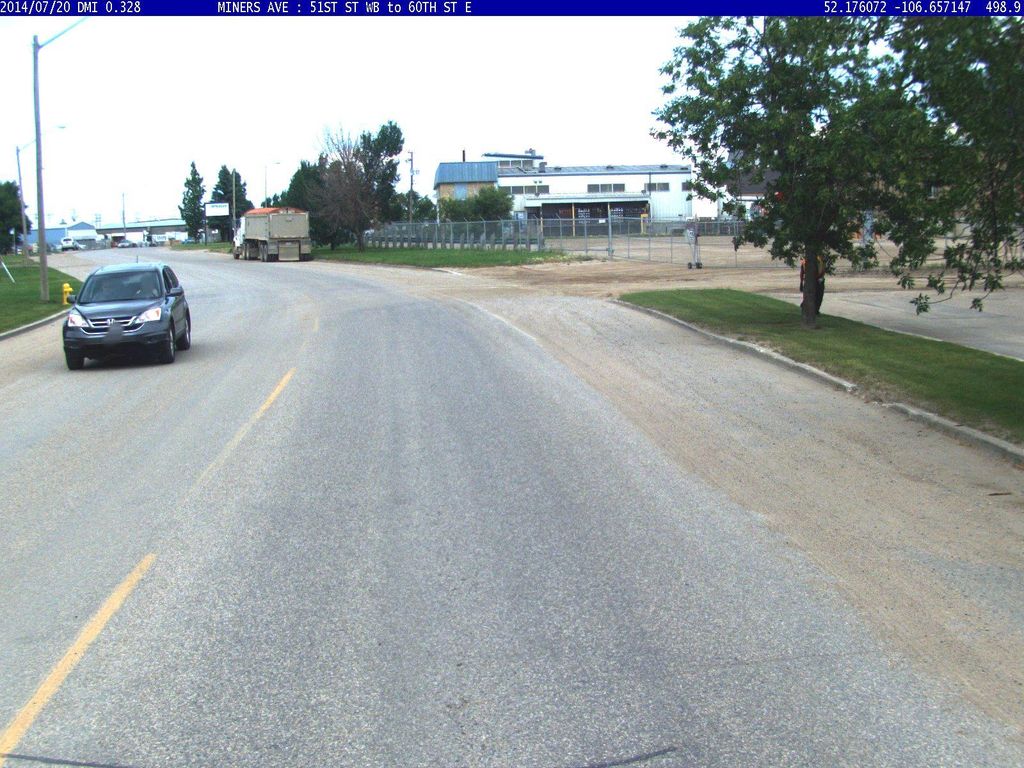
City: saskatoon